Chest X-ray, PA view. Patient: 69 years old, sex F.
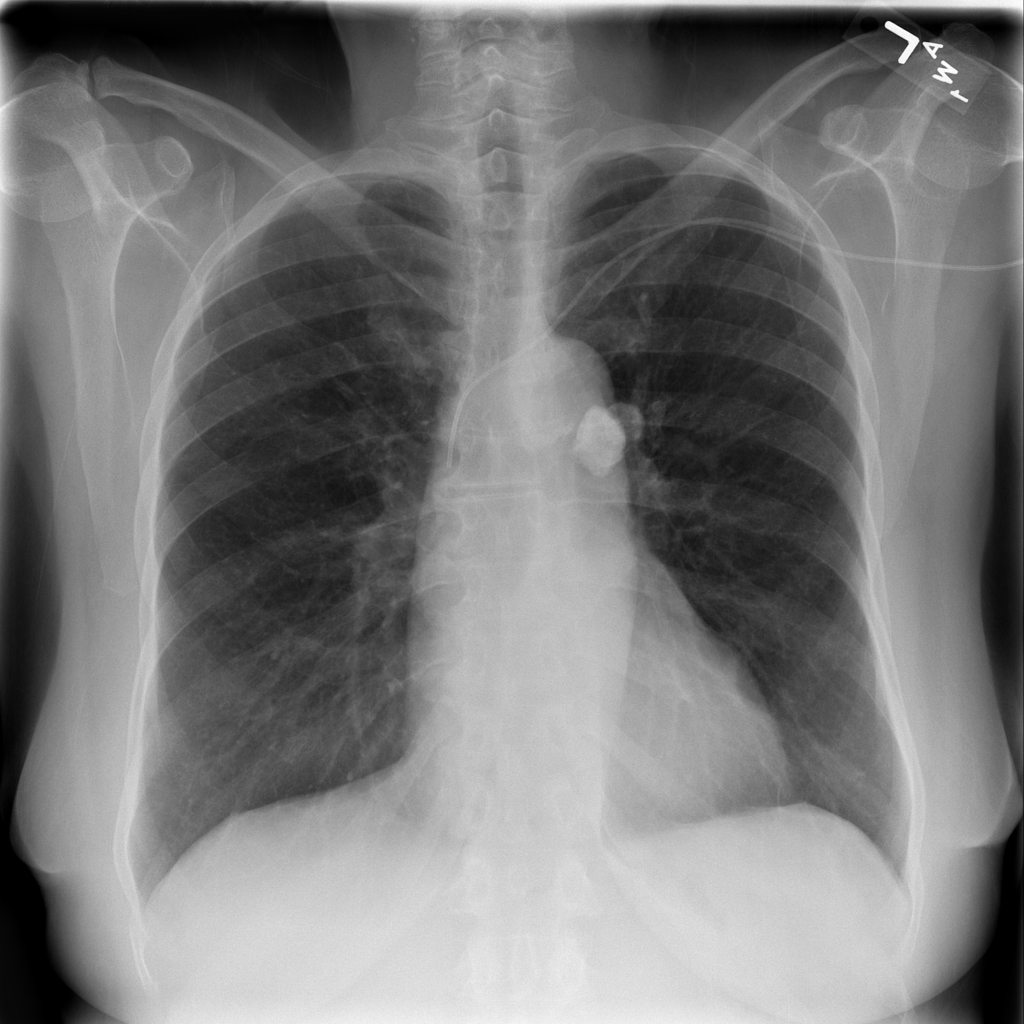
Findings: No Finding